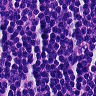
Metastatic tissue present: no